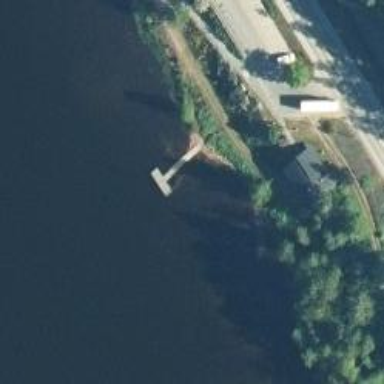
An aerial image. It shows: Man-made pier.